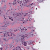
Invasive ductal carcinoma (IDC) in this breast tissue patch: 1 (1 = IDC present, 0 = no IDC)